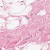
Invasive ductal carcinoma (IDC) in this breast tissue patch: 0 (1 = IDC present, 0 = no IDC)